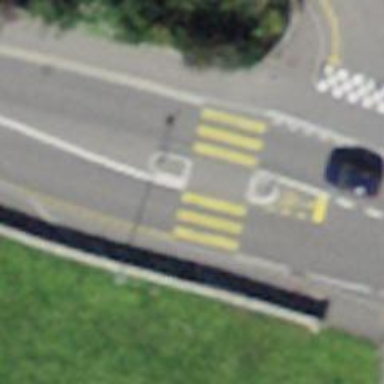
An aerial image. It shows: Asphalt road with sidewalks on both sides. The road is classified as primary highway.